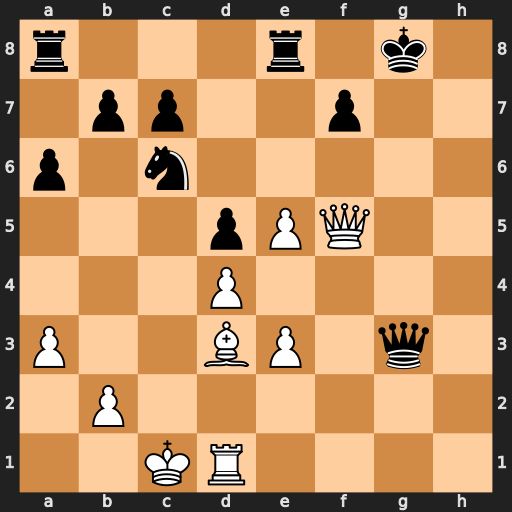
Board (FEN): r3r1k1/1pp2p2/p1n5/3pPQ2/3P4/P2BP1q1/1P6/2KR4
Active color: w
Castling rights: -
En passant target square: -
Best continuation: Rh1 Qg6 Qf1 Qg7 Rg1 Re6 Rxg7+